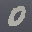
Label: 0